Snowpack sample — Buffalo Mountain, Silverthorne, Colorado, USA (2/22/26, 2:02 PM MST)
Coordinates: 39.622, -106.113
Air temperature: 33 °F
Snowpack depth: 63 cm
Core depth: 40 cm
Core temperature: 26.6 °F
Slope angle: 11°, slope face: 116°
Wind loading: low
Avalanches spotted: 0
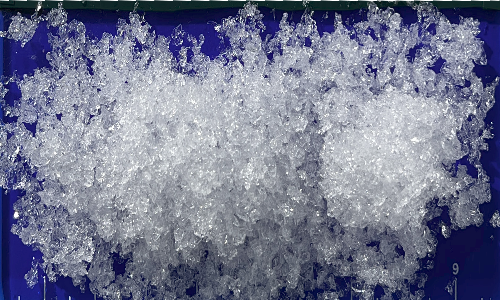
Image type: core
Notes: In a firebreak similar to site 1, minimal wind loading with no spotted avalanches (not many faces in view though)